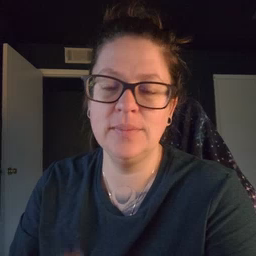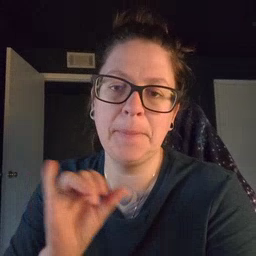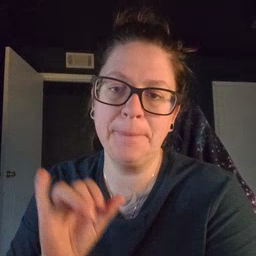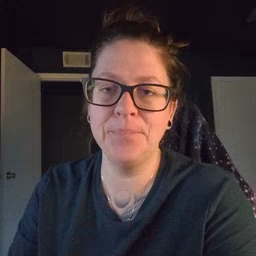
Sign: same